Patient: sex M, age 57
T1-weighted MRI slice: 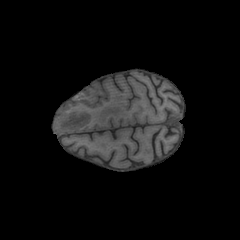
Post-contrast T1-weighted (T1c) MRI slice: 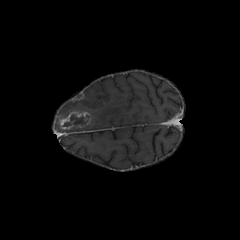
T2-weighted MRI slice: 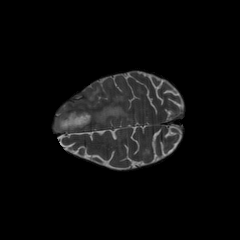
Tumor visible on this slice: yes
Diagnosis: Glioblastoma, IDH-wildtype
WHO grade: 4